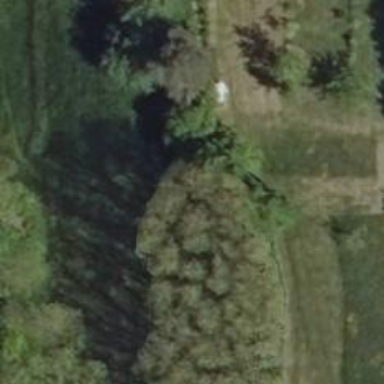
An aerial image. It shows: Row of trees in natural setting.